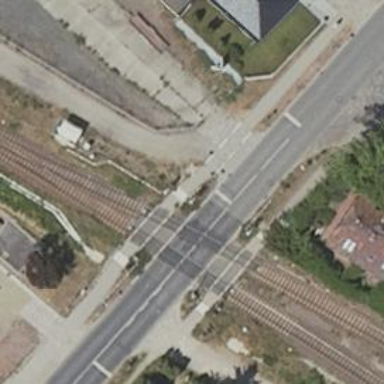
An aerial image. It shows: Railway crossing.